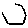
Label: hexagon